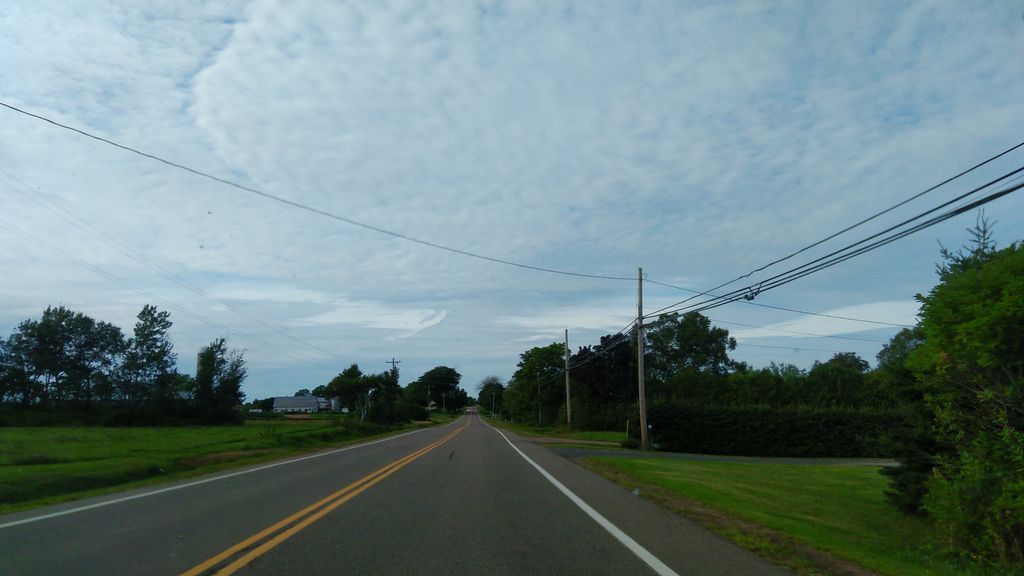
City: charlottetown